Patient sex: M
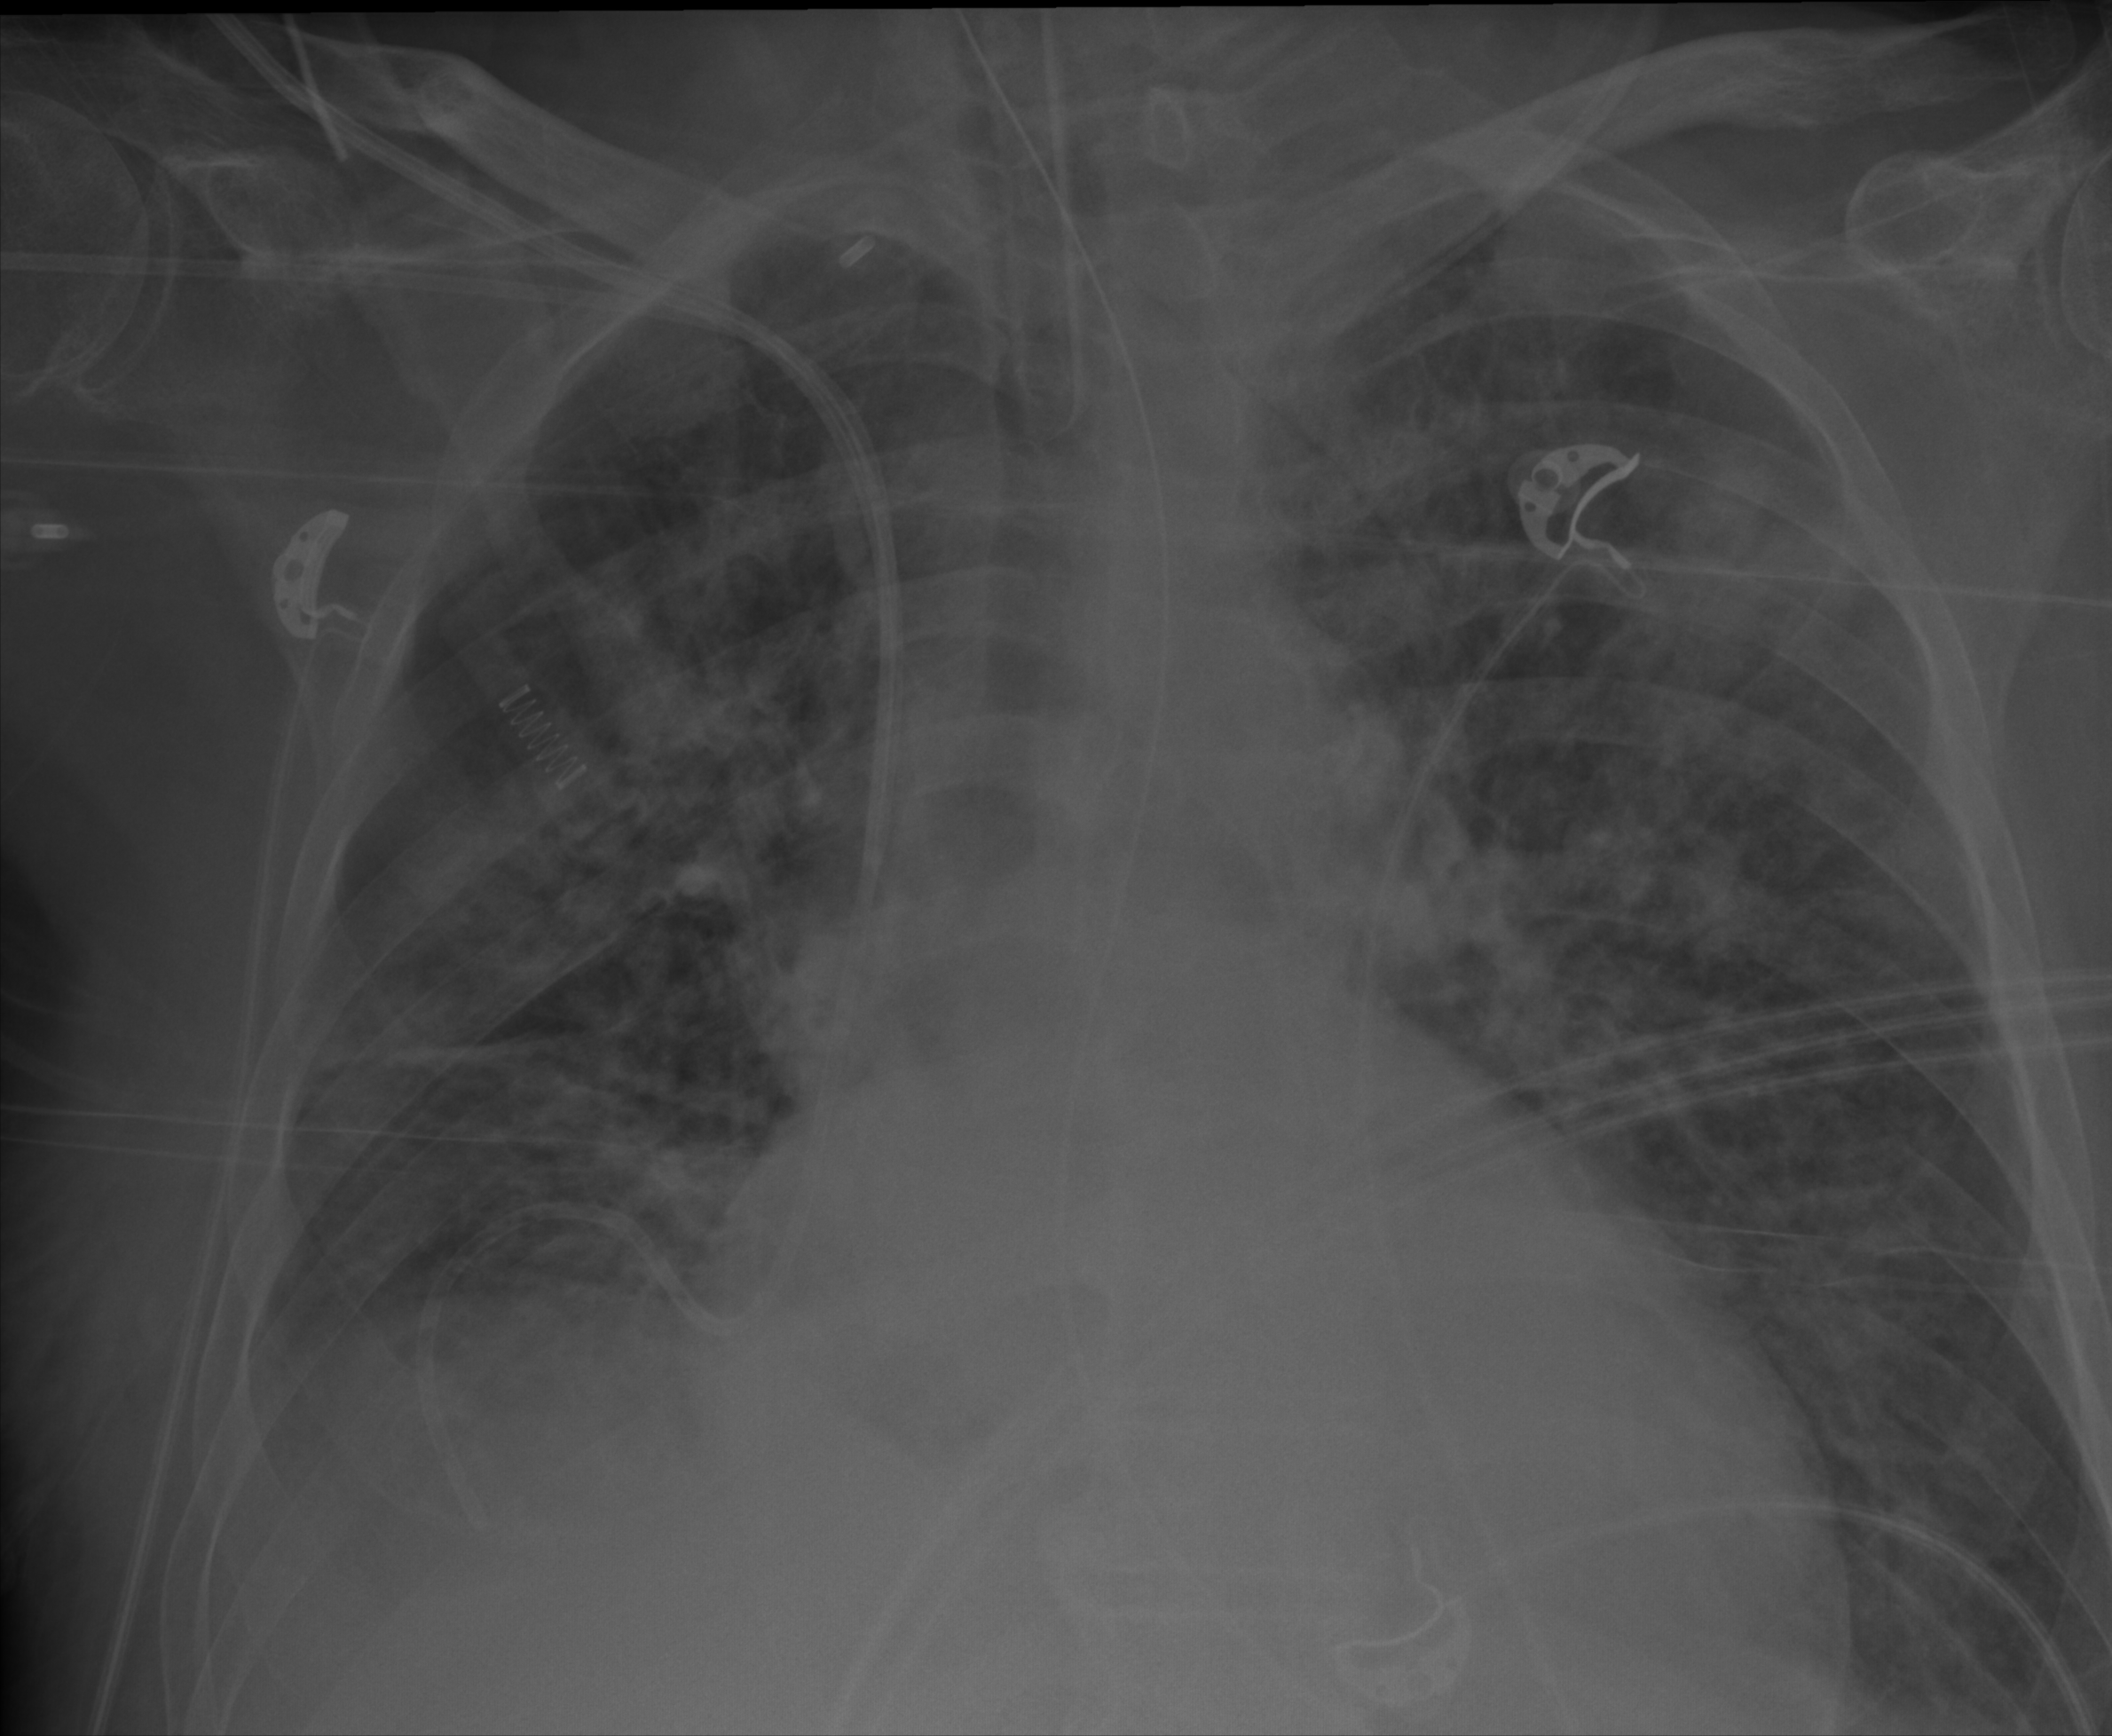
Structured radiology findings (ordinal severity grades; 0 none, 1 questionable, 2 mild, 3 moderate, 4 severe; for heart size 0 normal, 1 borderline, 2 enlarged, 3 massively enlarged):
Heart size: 2
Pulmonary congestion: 2
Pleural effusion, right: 2
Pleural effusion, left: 0
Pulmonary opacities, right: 3
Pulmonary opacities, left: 3
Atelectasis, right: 2
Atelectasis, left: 3